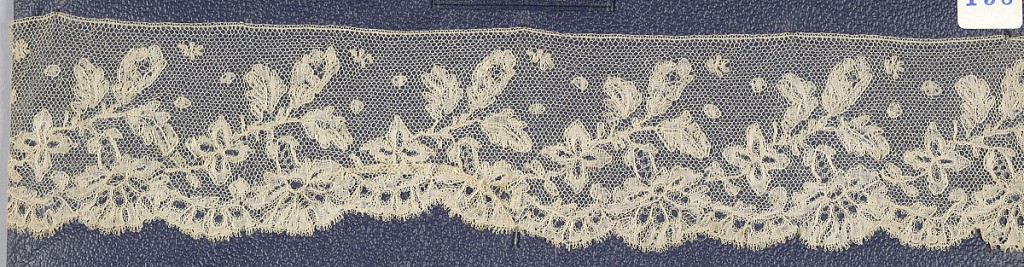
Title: Border
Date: early 19th century
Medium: Technique: bobbin lace
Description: Bobbin lace border, floral borders; early 19th century Point de Lille